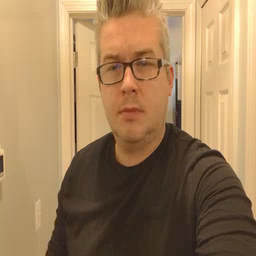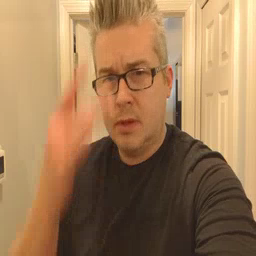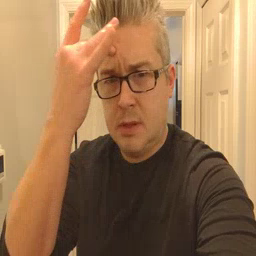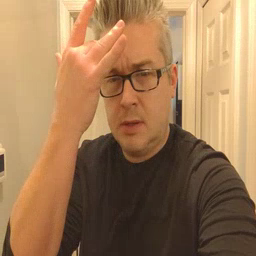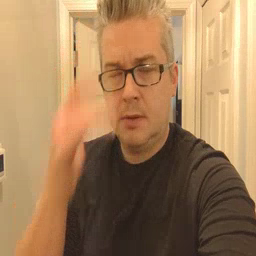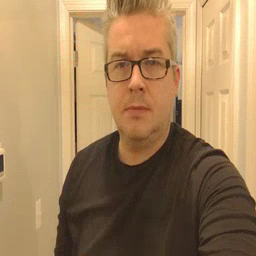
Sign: sick